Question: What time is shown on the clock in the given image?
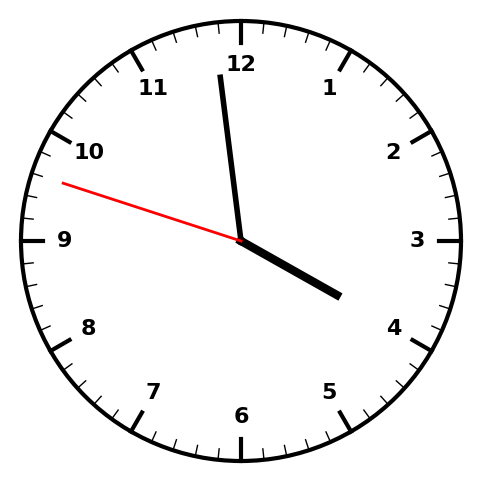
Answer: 03:58:48